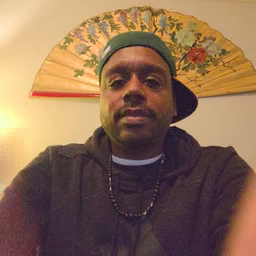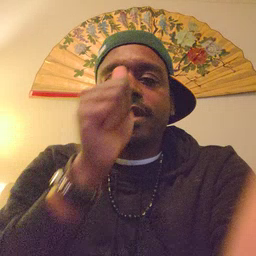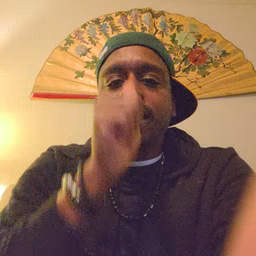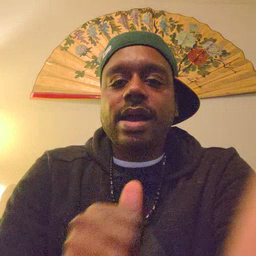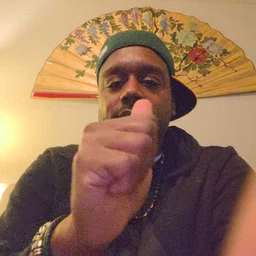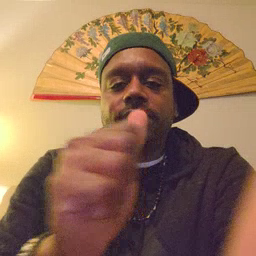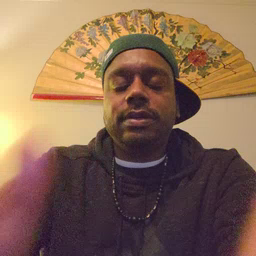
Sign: hide